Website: macys
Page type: customer-info-address
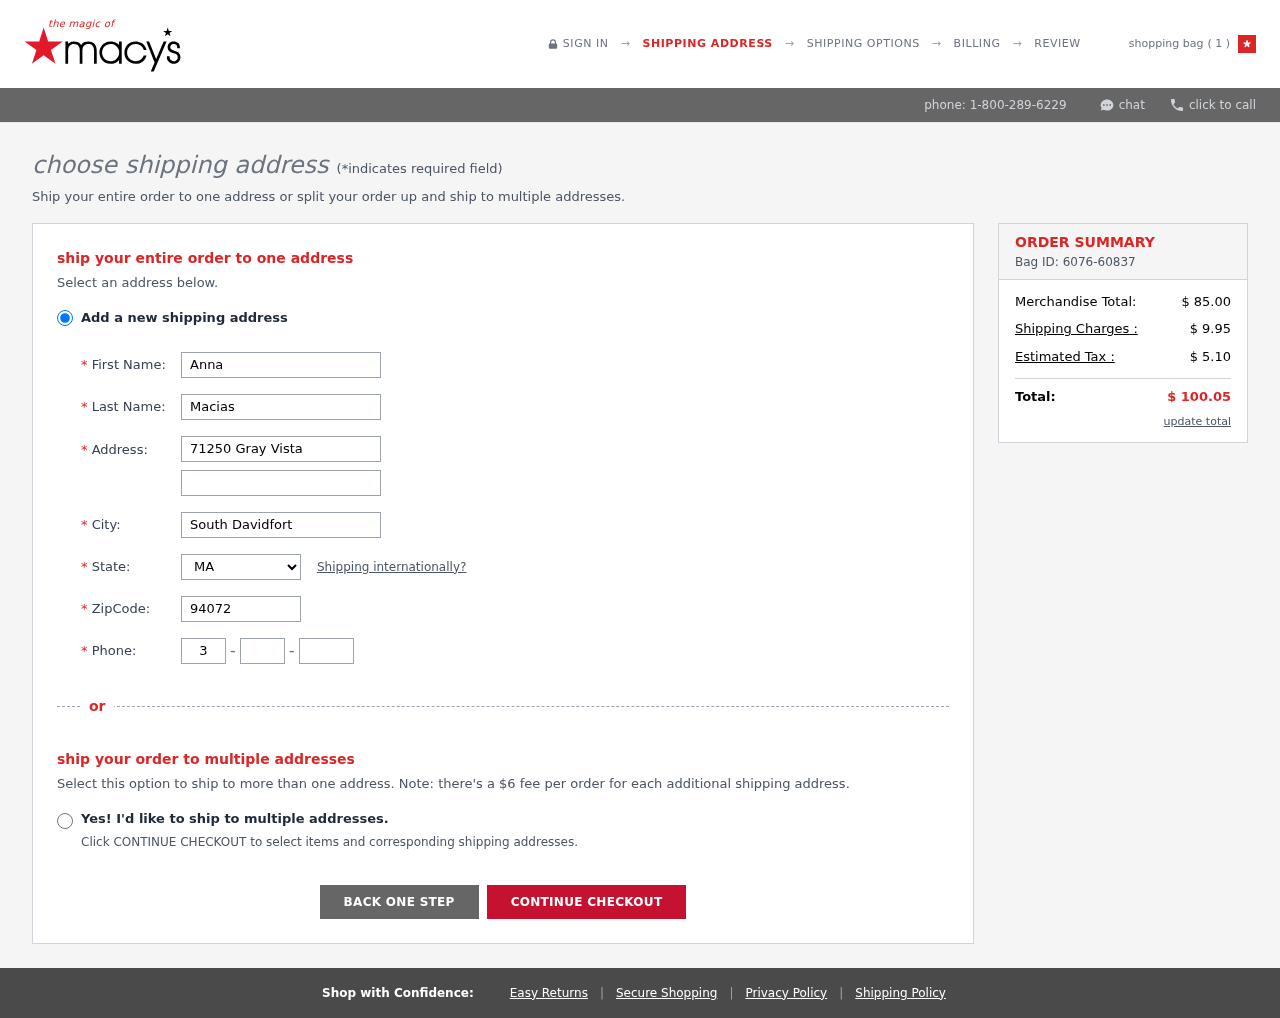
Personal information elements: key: PII_CITY
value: South Davidfort
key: PII_FIRSTNAME
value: Anna
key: PII_LASTNAME
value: Macias
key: PII_PHONE_AREA
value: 351
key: PII_PHONE_PREFIX
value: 627
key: PII_PHONE_SUFFIX
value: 6128
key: PII_POSTCODE
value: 94072
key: PII_STATE_ABBR
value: MA
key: PII_STREET
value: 71250 Gray Vista
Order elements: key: ORDER_NUM_ITEMS
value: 1
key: ORDER_ID
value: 6076-60837
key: ORDER_SUBTOTAL
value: $ 85.00
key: ORDER_SHIPPING_COST
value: $ 9.95
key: ORDER_TAX
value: $ 5.10
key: ORDER_TOTAL
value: $ 100.05